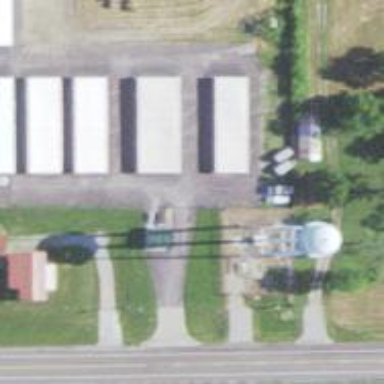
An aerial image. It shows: Water tower that is man-made.